Interaction volume radius: 5 \u00c5
Interaction volume height: 15 \u00c5
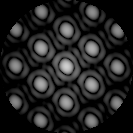
Disorder parameter: 0.005157